Interaction volume radius: 5 \u00c5
Interaction volume height: 25 \u00c5
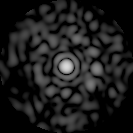
Disorder parameter: 0.8637